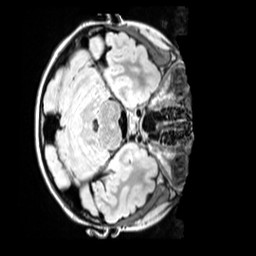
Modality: FLAIR
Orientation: axial
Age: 10
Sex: male
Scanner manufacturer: siemens
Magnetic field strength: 3 T
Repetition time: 5 s
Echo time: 0.388 s